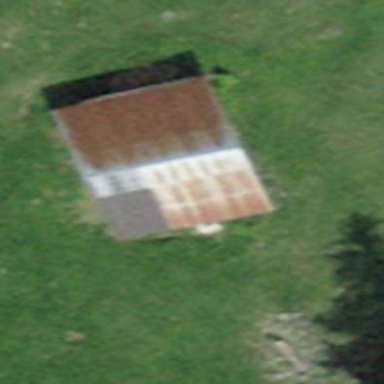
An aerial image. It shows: Farm auxiliary building.